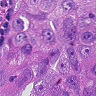
Metastatic tissue present: yes